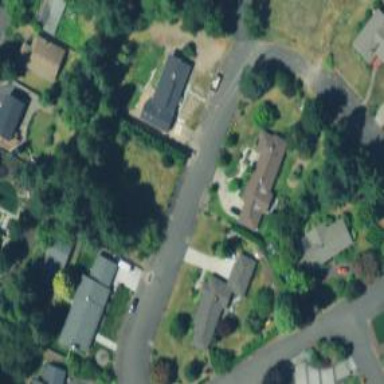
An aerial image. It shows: Residential road.